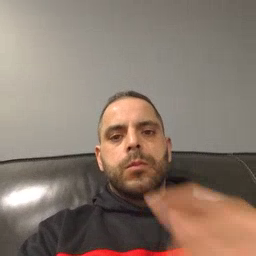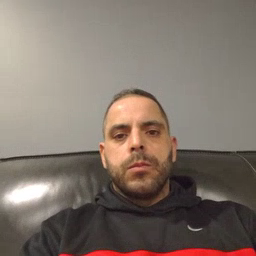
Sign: tooth